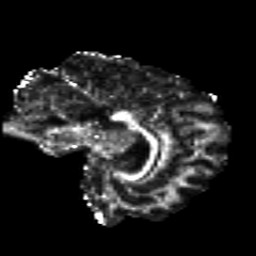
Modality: FA
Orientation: sagittal
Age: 23
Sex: female
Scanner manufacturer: siemens
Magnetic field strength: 3 T
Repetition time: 8.8 s
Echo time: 0.085 s